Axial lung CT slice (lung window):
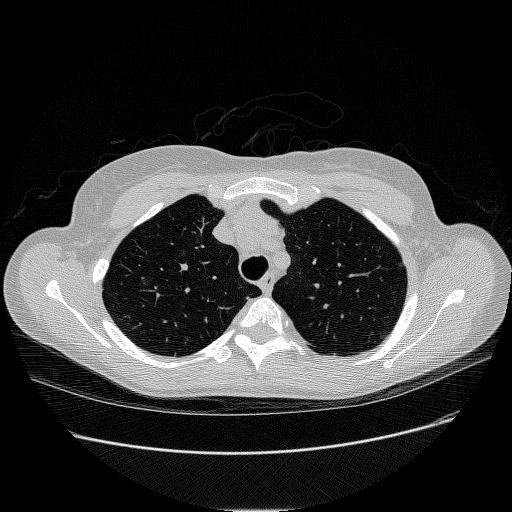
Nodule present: yes
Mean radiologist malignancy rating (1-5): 4